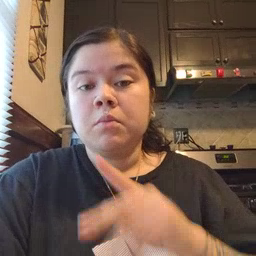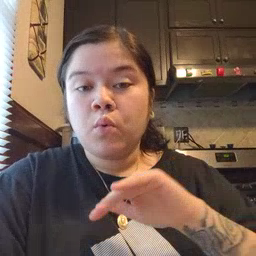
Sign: pool